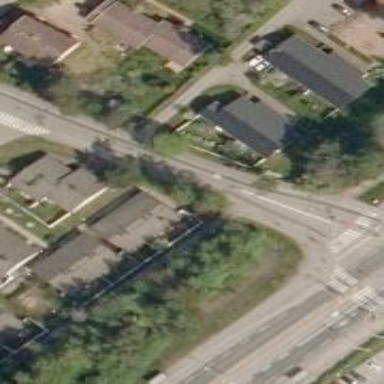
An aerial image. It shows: Unmarked asphalt crossing on cycleway road.